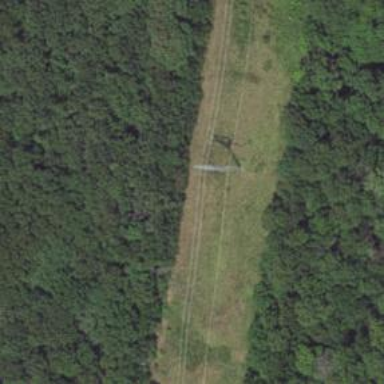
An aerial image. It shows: Power tower.